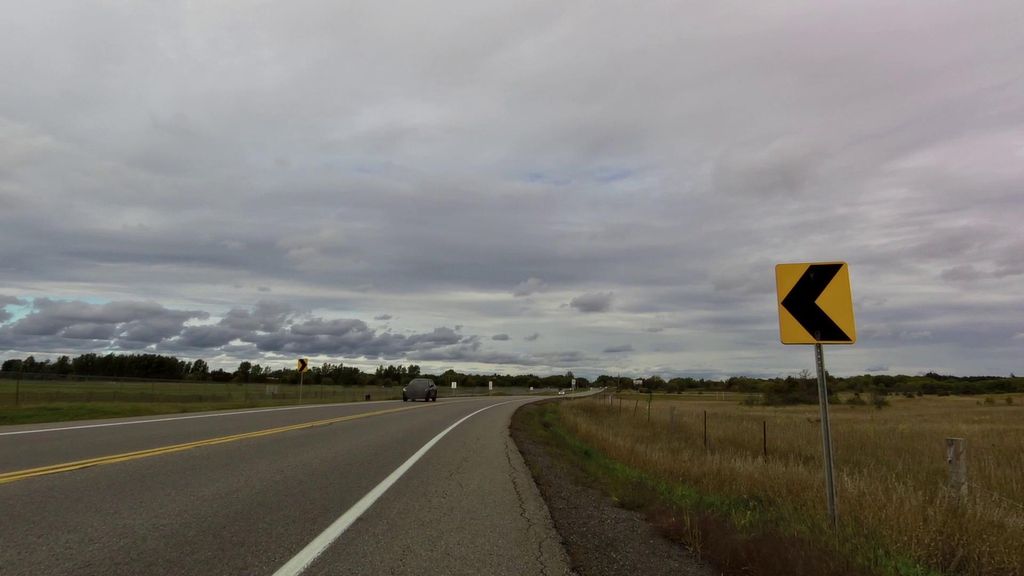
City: ottawa-gatineau